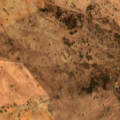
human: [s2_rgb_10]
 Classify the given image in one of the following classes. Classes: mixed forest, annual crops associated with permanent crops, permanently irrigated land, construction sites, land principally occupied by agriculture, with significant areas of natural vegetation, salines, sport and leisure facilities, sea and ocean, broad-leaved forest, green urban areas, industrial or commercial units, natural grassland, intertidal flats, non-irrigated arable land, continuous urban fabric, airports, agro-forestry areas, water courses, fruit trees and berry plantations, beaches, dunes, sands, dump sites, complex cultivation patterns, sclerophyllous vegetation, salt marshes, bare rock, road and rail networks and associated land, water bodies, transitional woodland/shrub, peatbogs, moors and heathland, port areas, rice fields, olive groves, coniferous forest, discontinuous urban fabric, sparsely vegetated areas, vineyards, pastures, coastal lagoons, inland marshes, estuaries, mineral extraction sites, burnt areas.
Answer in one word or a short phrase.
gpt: non-irrigated arable land, pastures, agro-forestry areas